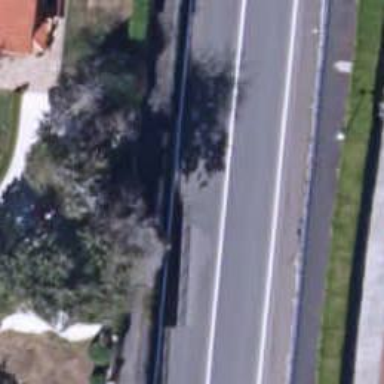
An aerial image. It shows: Asphalt sidewalk along the footway.